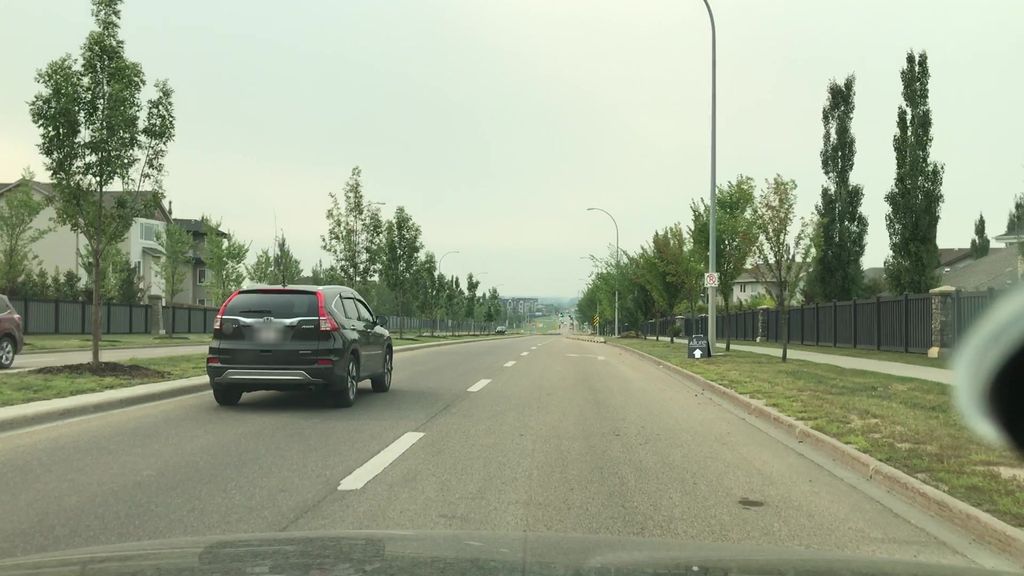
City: edmonton